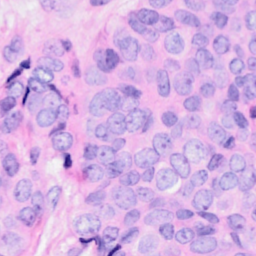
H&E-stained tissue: Breast